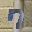
Label: 7